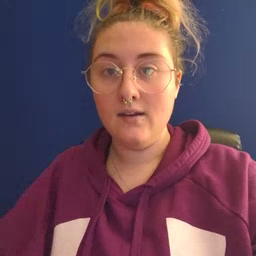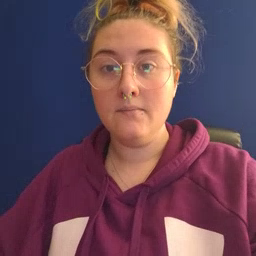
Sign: better